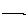
Label: line